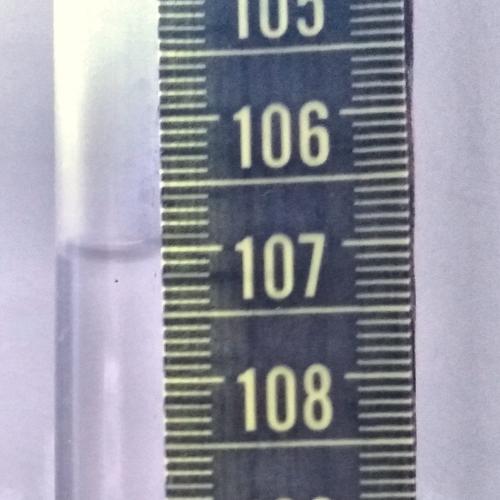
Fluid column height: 107.0 cm